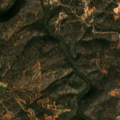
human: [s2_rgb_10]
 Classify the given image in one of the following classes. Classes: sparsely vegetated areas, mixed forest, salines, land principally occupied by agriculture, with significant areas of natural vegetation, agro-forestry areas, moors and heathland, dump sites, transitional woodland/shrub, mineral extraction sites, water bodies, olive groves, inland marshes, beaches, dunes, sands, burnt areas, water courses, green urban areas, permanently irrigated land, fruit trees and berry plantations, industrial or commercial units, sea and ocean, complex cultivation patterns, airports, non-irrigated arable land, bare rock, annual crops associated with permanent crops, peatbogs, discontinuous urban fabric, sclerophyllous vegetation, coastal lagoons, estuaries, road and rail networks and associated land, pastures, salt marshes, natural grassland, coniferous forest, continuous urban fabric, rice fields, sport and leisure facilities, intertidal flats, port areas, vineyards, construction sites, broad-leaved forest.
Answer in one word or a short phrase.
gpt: land principally occupied by agriculture, with significant areas of natural vegetation, sclerophyllous vegetation